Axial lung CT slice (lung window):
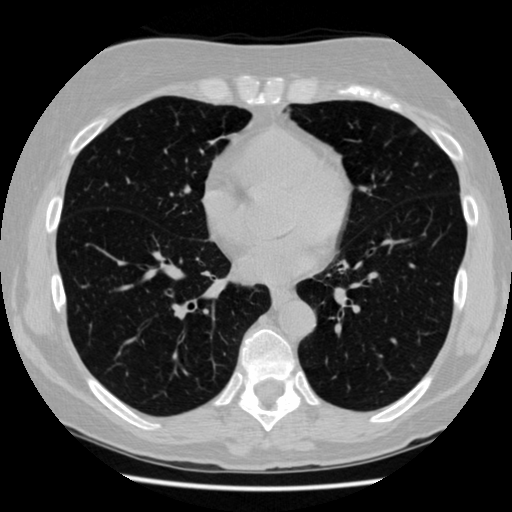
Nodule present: yes
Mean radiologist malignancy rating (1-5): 2